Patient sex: M
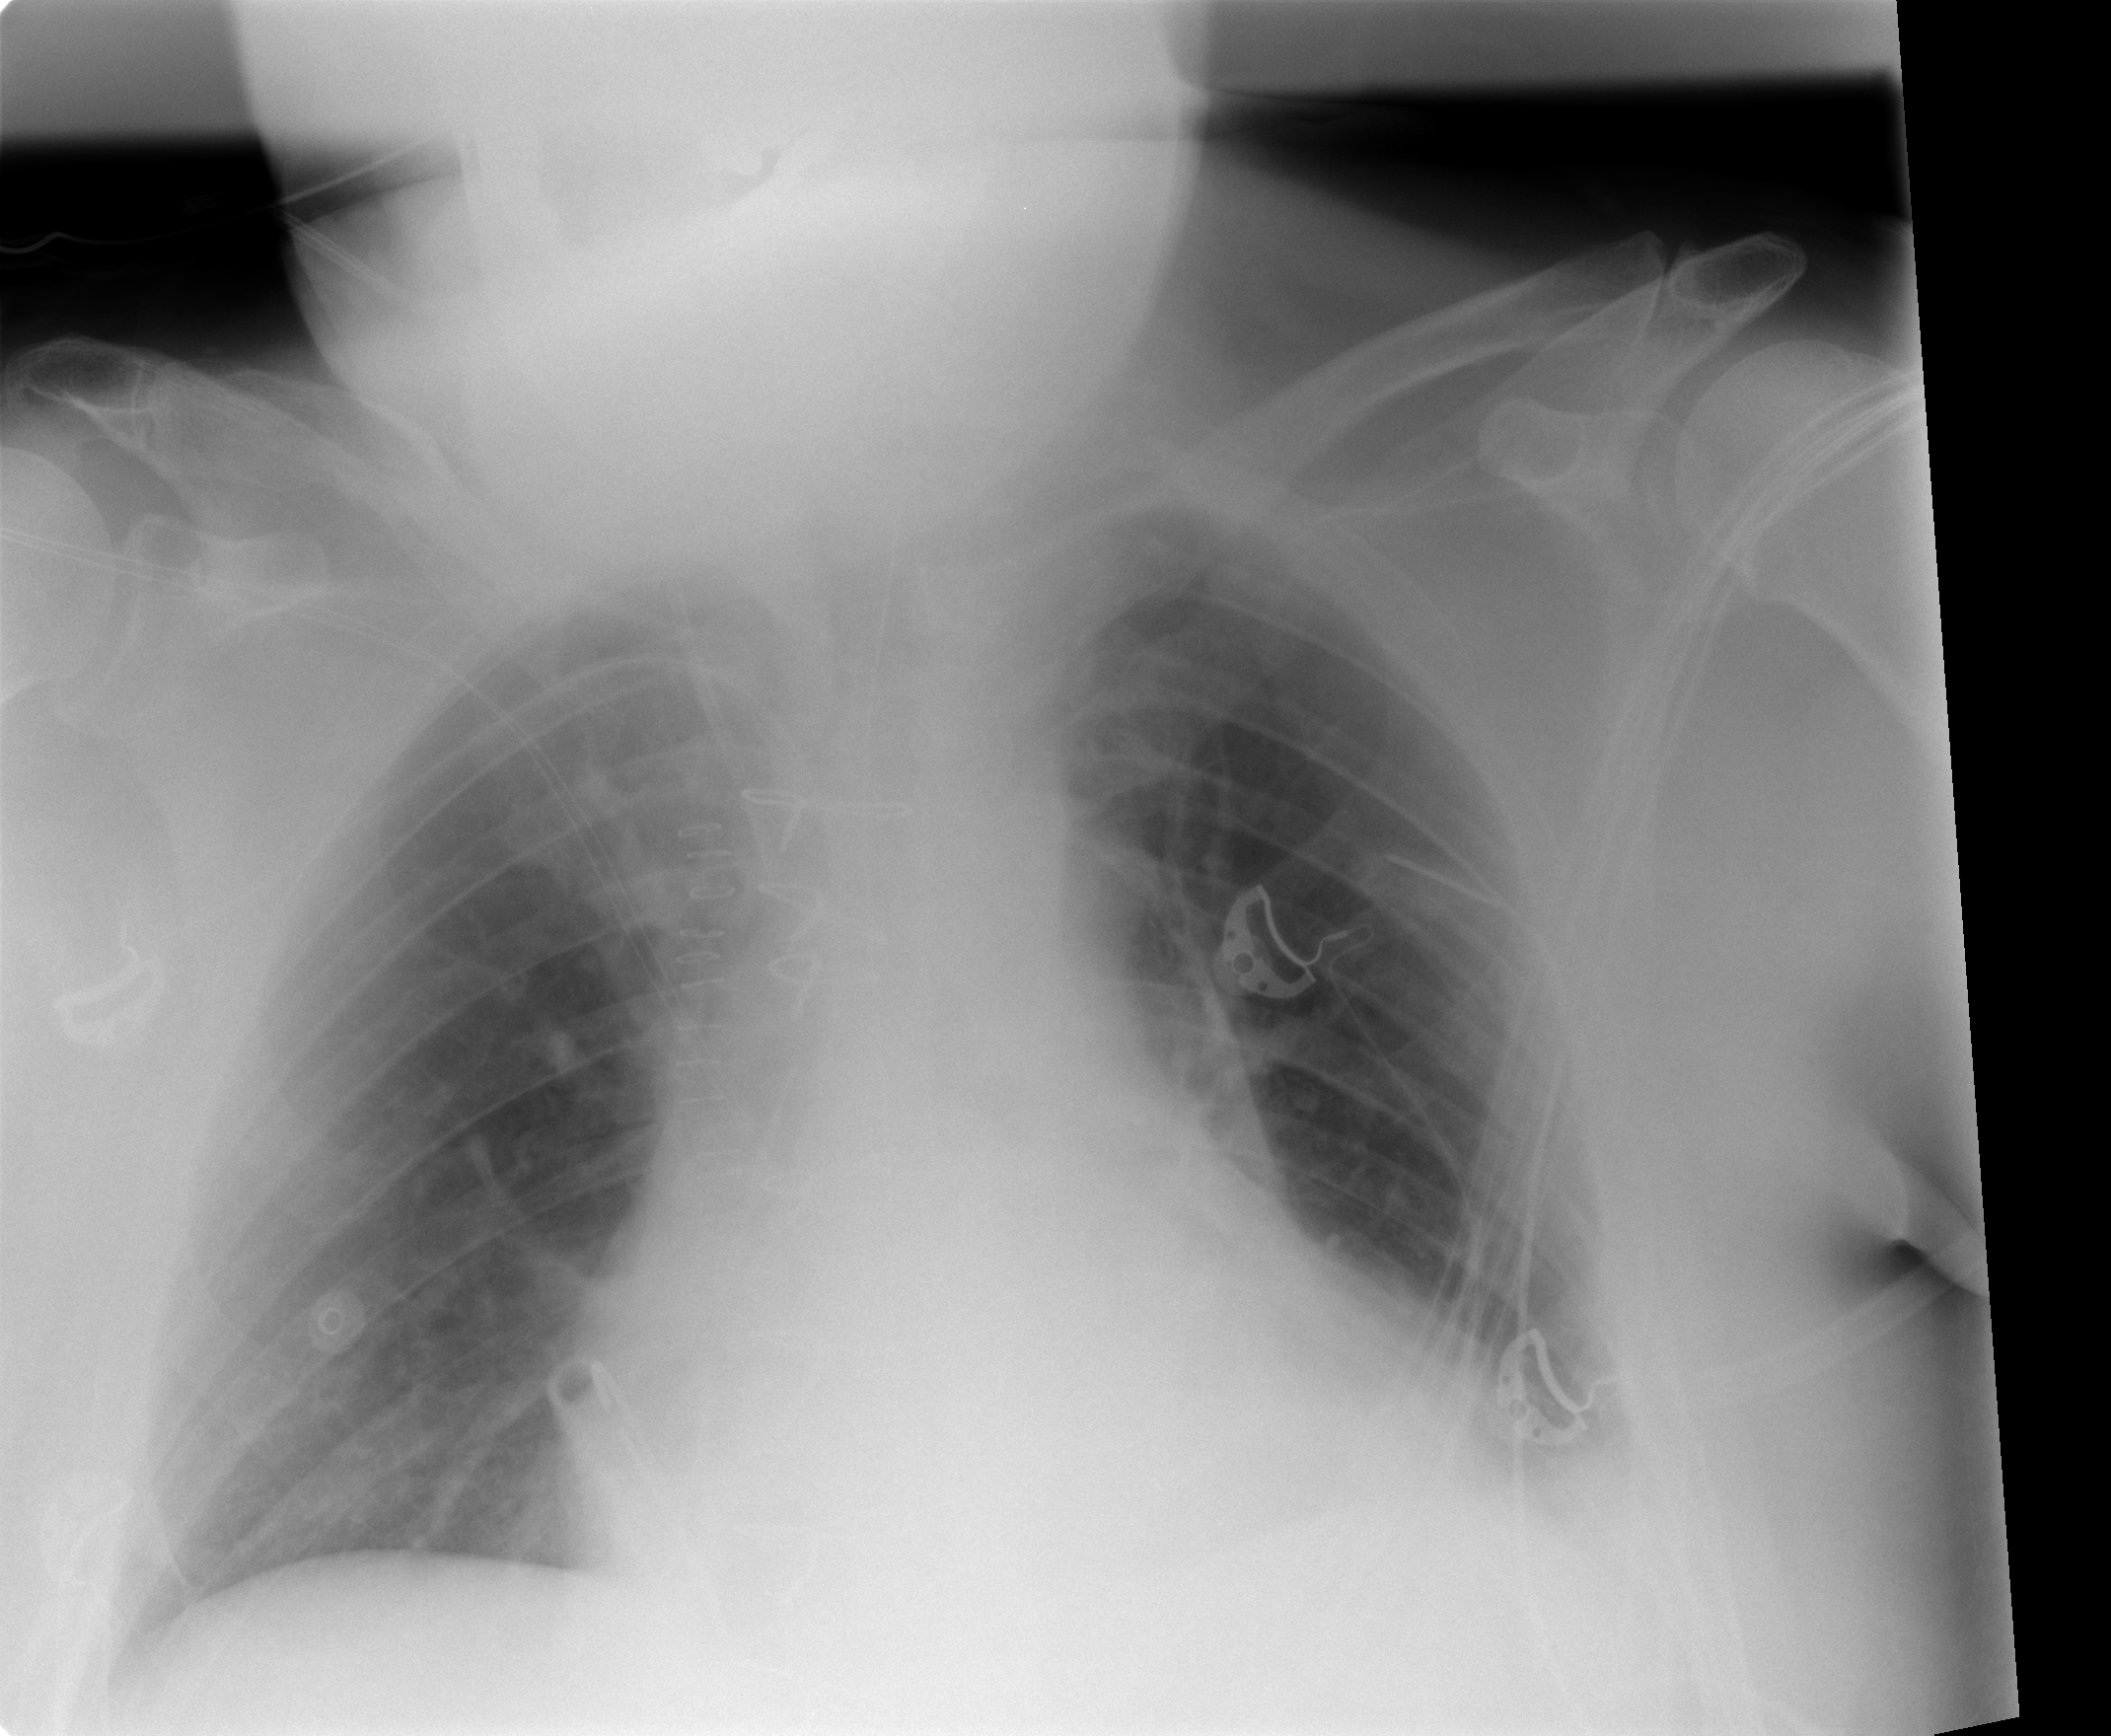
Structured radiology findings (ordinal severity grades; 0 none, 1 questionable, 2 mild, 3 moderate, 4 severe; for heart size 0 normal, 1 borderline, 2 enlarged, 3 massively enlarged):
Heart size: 2
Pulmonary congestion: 0
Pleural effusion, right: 0
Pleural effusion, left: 2
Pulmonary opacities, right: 0
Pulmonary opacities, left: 0
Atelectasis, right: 0
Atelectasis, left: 2